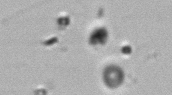
Label: Phaeocystis